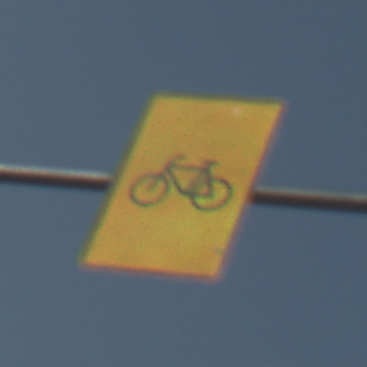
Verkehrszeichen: RadverkehrOhnePfeilsymbol
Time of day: MorningAfternoon
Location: Outdoor (Special)
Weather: Clear
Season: NotSpecified
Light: Natural